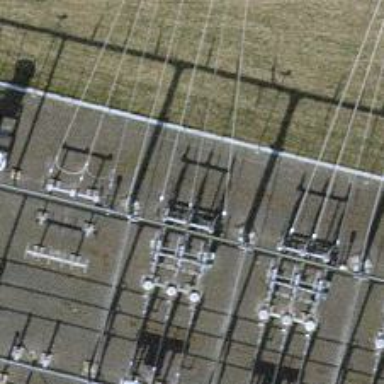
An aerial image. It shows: Three power lines with cables.